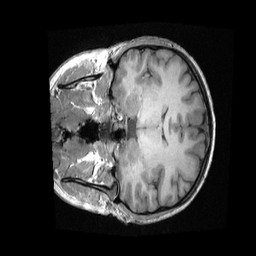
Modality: T1w
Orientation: coronal
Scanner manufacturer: ge
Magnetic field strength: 3 T
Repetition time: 0.007204 s
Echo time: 0.00258 s